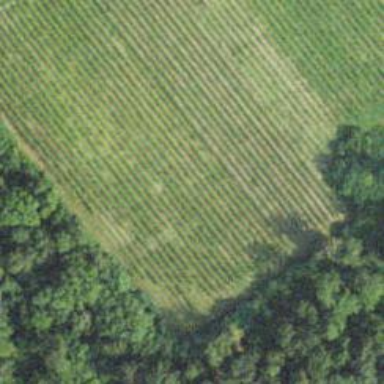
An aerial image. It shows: Vineyard where grapes are grown.